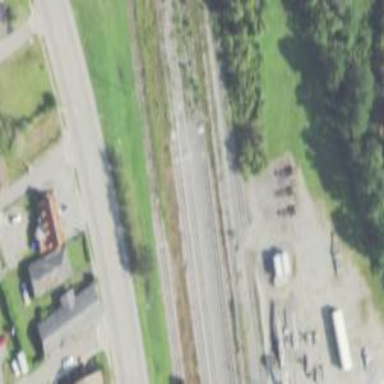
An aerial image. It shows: Disused railway spur line.